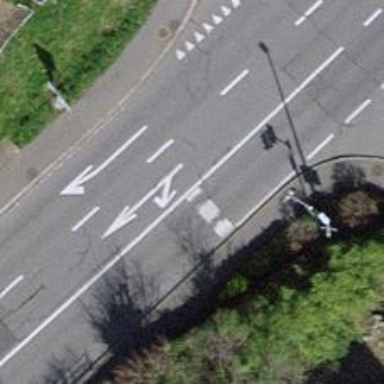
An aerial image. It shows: Road with traffic signals.